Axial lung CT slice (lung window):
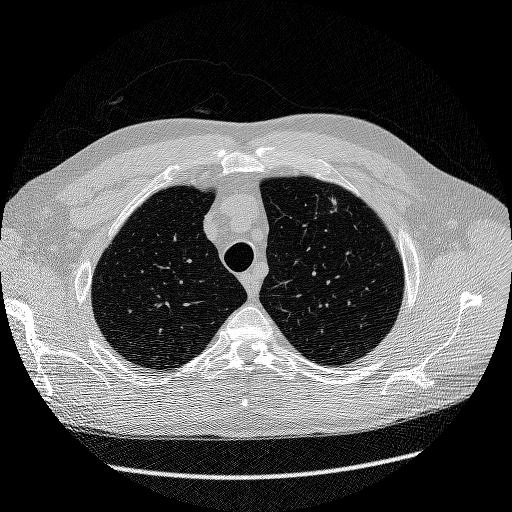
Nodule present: no